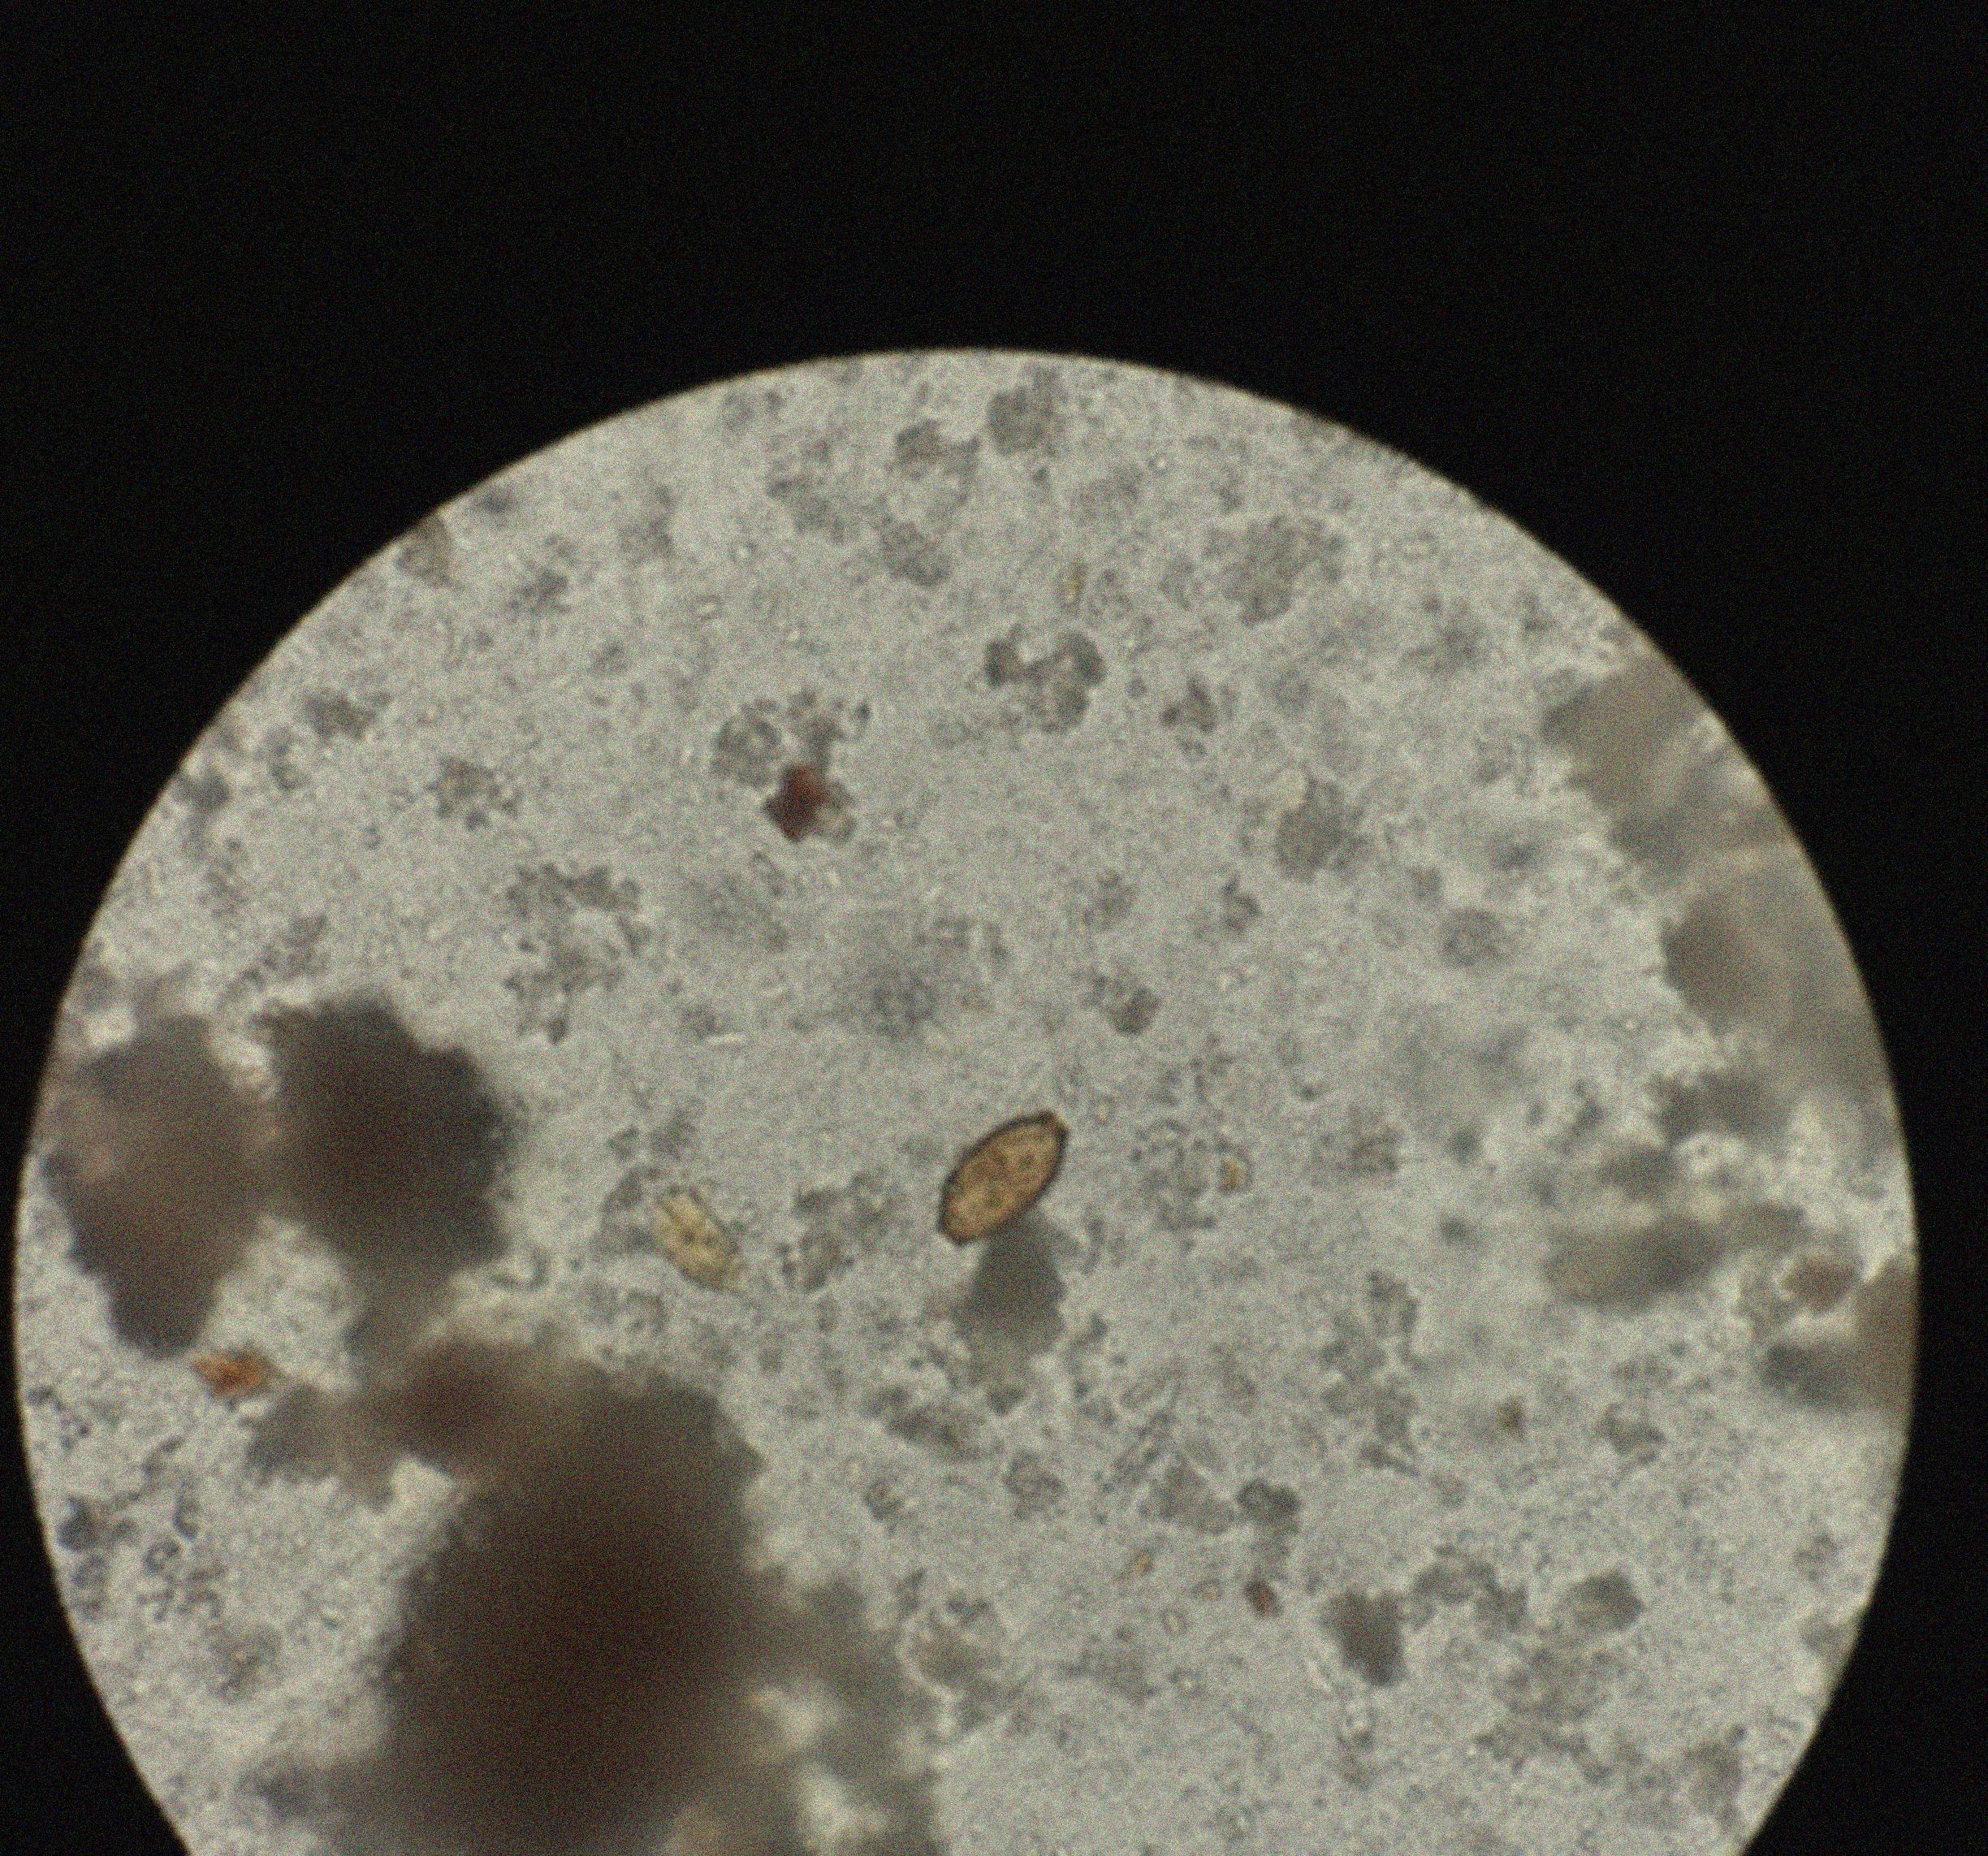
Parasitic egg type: Trichuris trichiura